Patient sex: M
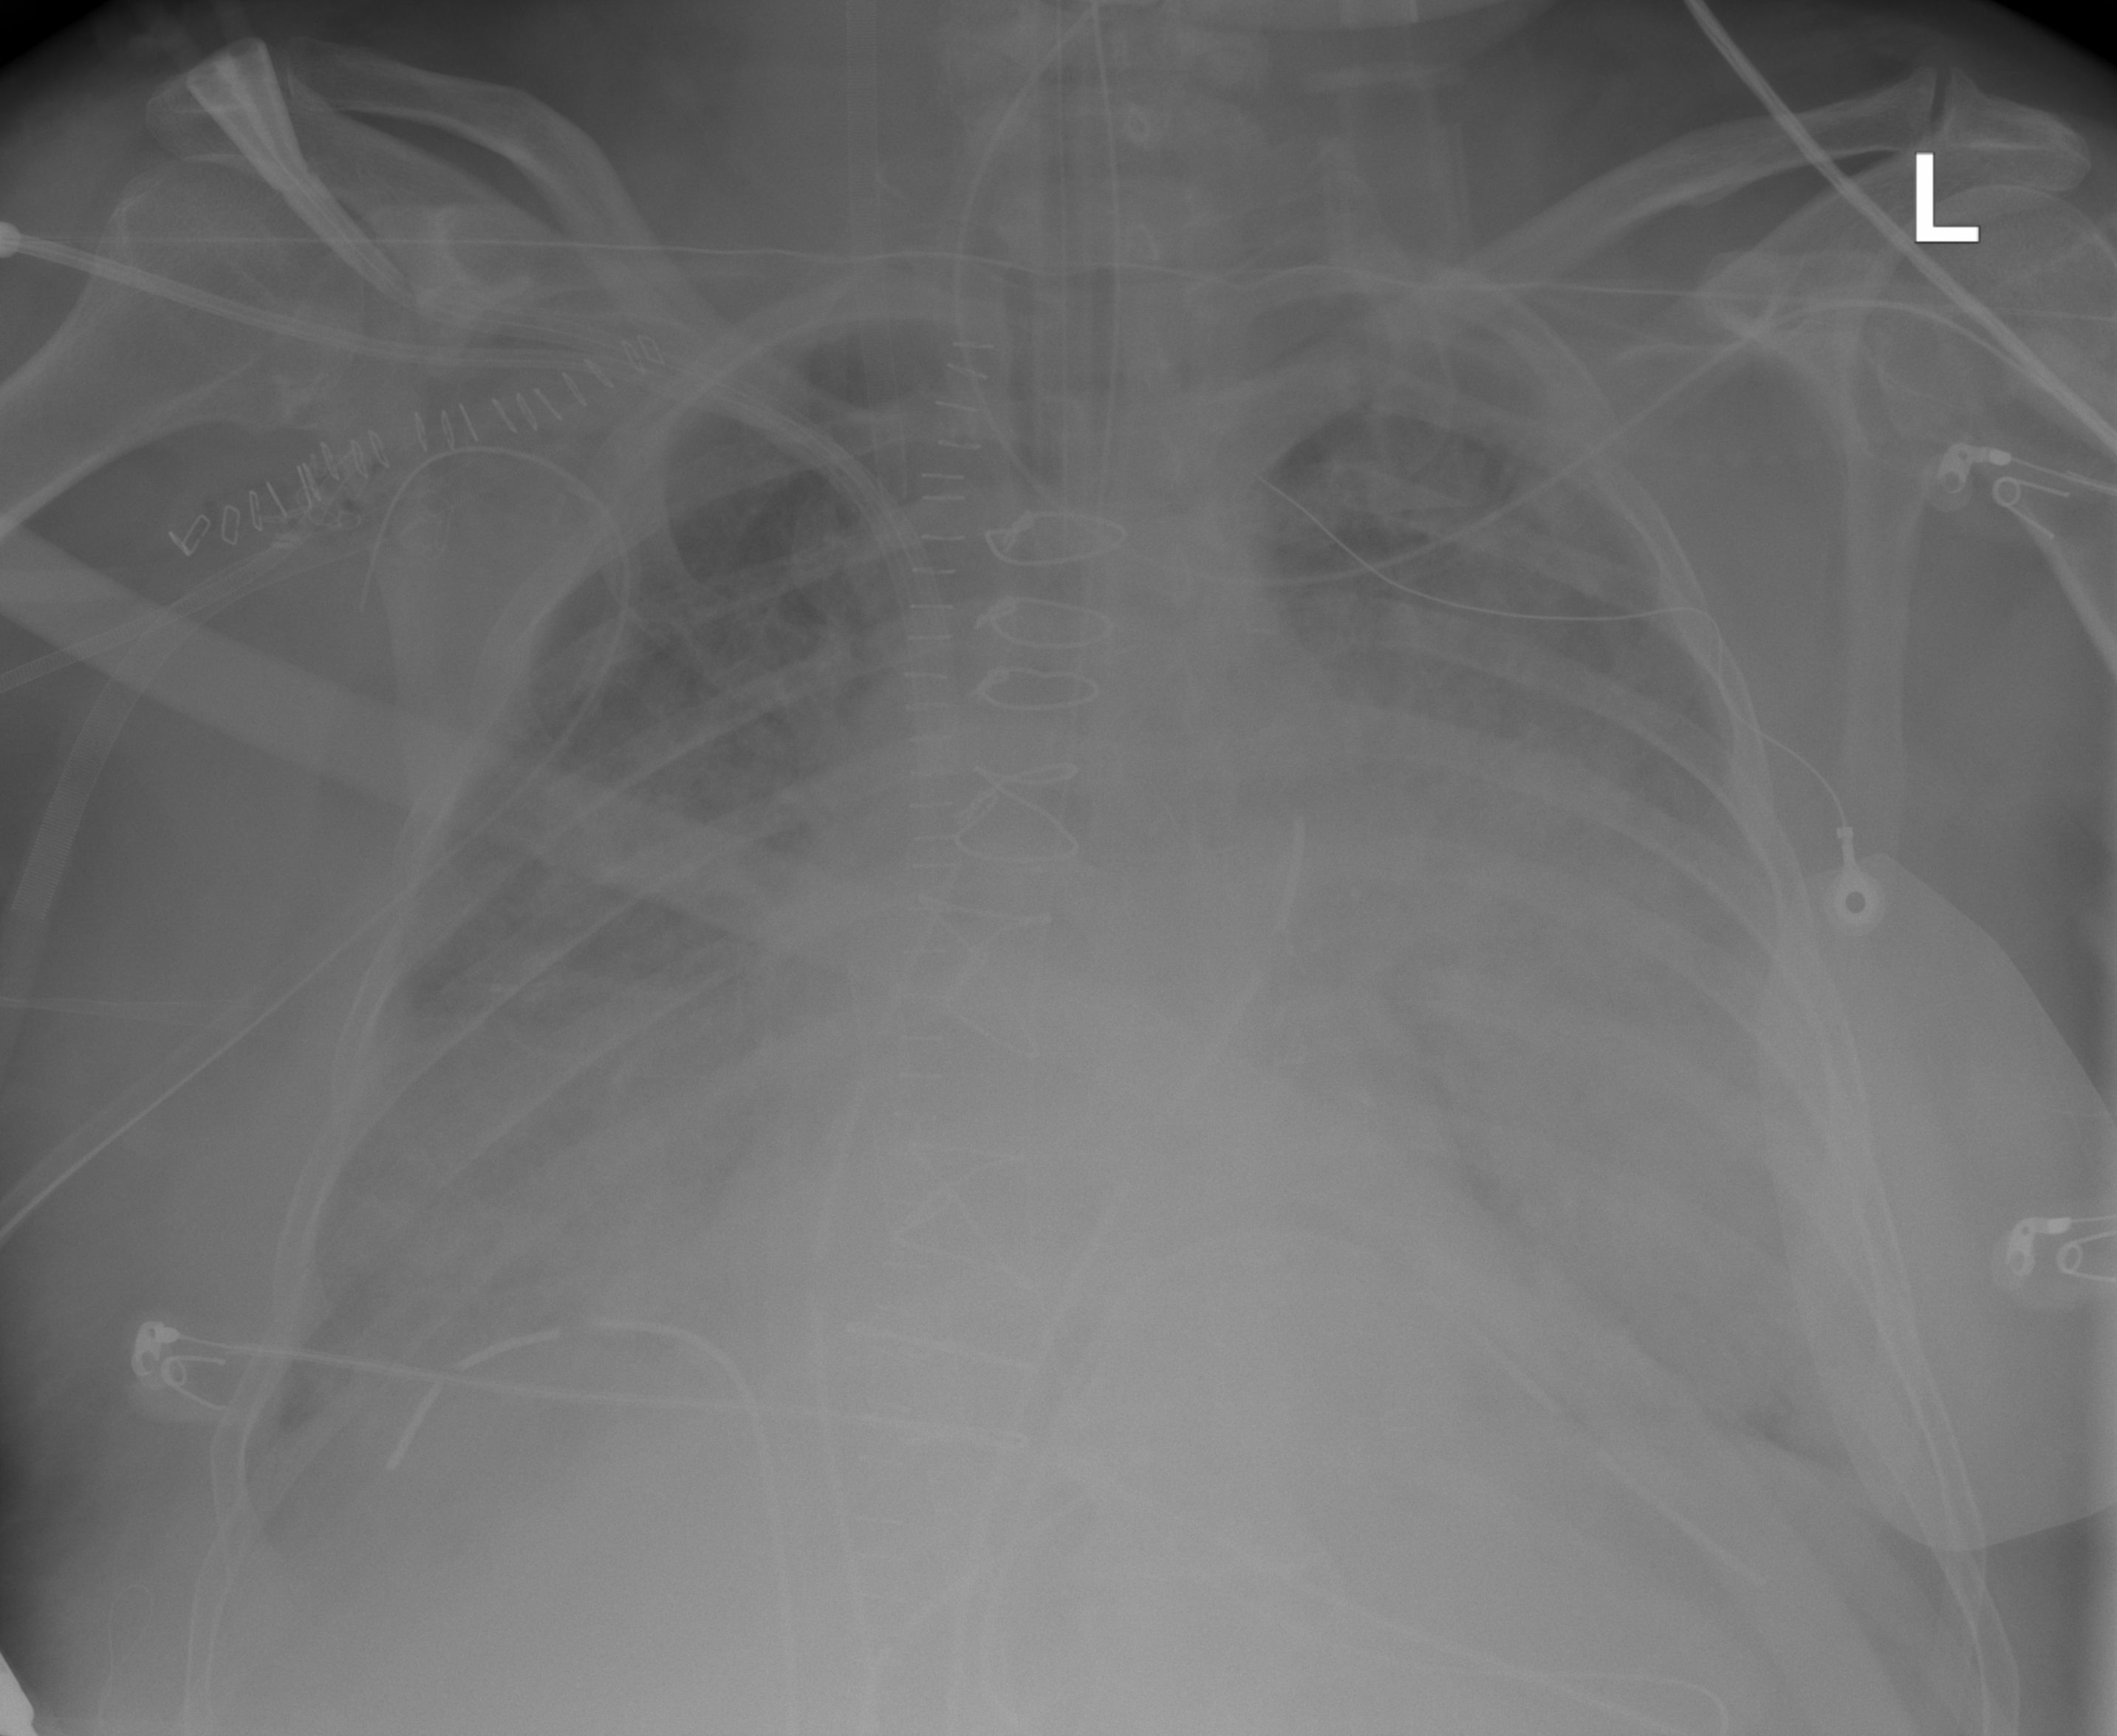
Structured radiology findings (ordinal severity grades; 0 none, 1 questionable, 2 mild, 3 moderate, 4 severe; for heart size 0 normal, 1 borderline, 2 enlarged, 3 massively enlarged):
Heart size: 2
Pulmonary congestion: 3
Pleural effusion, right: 2
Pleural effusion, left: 2
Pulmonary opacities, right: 3
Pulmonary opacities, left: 3
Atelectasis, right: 3
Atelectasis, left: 3